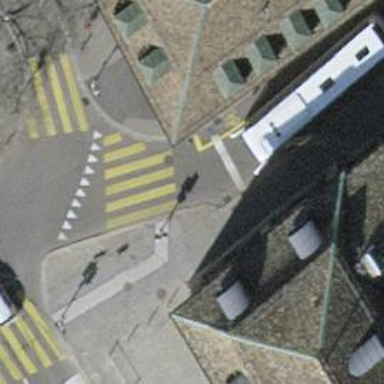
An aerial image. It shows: Road with traffic signals and zebra crossing marked by zebra lines.